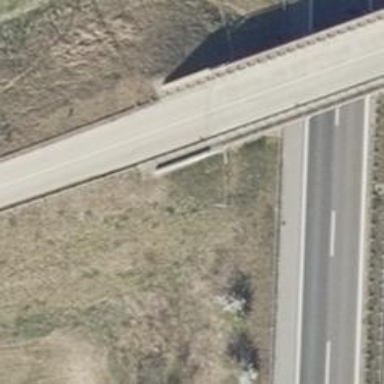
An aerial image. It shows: Embankment along unclassified road.